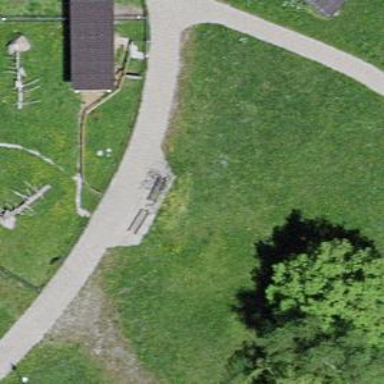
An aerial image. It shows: Bench for seating.